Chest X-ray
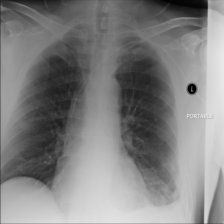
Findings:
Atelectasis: negative
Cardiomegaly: negative
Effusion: negative
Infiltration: negative
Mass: negative
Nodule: negative
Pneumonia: negative
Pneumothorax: negative
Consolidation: negative
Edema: negative
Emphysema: negative
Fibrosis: negative
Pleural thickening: positive
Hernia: negative